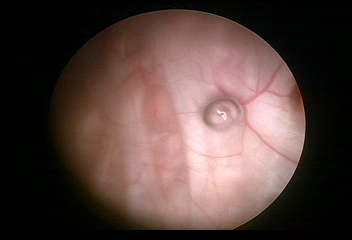
Modality: WLC
Class: Normal mucosa
Bladder cancer association: No